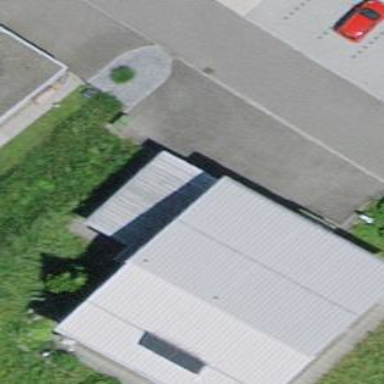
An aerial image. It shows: Garage building.